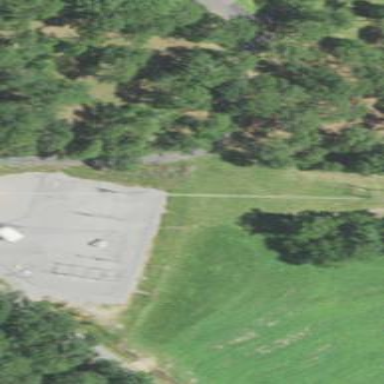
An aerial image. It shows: Distribution power substation secured by fence.